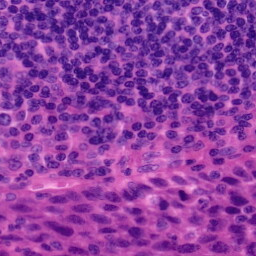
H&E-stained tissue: Tonsil